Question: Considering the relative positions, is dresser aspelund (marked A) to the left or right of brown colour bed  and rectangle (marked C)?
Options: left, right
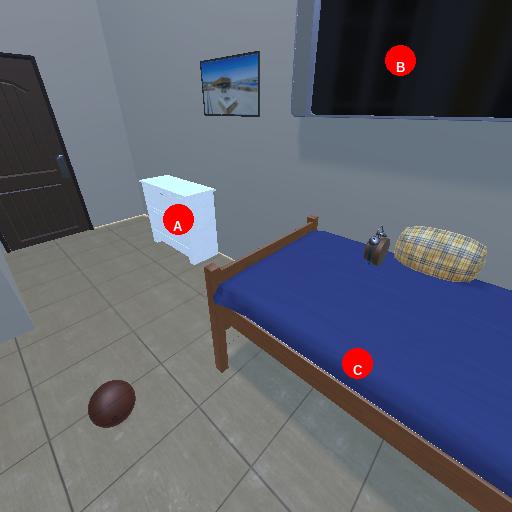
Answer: left